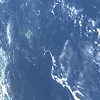
Label: water